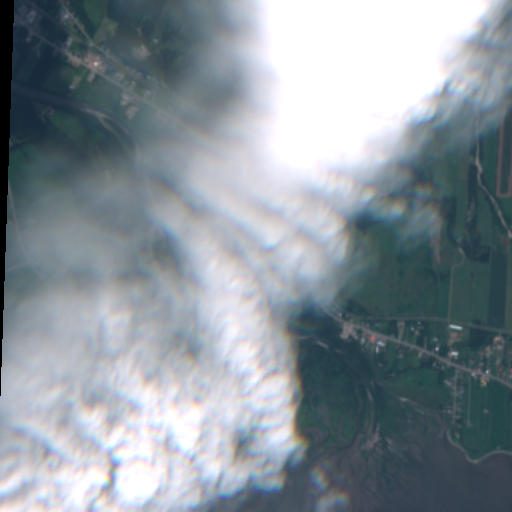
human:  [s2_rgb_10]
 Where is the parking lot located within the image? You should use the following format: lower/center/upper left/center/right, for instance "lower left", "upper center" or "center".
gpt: The parking lot is located in the upper left of the image.
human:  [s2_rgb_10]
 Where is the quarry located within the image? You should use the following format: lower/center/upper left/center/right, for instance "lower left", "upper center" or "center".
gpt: The quarry is located in the upper center of the image.
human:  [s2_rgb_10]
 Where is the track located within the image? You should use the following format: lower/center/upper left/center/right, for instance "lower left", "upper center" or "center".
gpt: The track is located in the upper right of the image.
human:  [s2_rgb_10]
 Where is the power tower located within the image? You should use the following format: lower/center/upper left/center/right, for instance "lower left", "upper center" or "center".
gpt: There is no power tower in the image.